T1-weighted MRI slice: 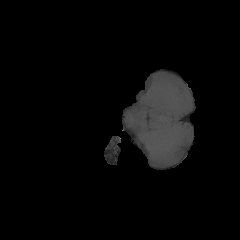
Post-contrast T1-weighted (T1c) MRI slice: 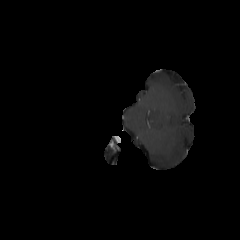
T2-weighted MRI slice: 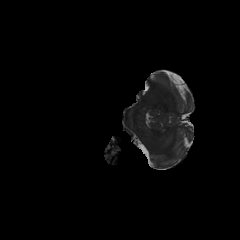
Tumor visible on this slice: no